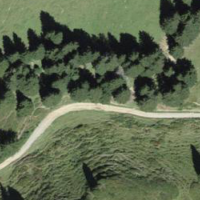
EUNIS habitat code: 23
Species observed at this site:
Parnassia palustris
Vaccinium myrtillus